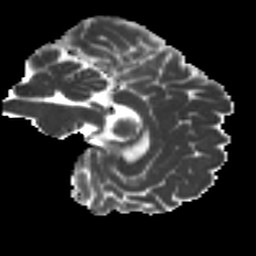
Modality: MD
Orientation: sagittal
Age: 28
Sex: male
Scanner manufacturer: ge
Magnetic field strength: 3 T
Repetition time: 7.8 s
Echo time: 0.0616 s